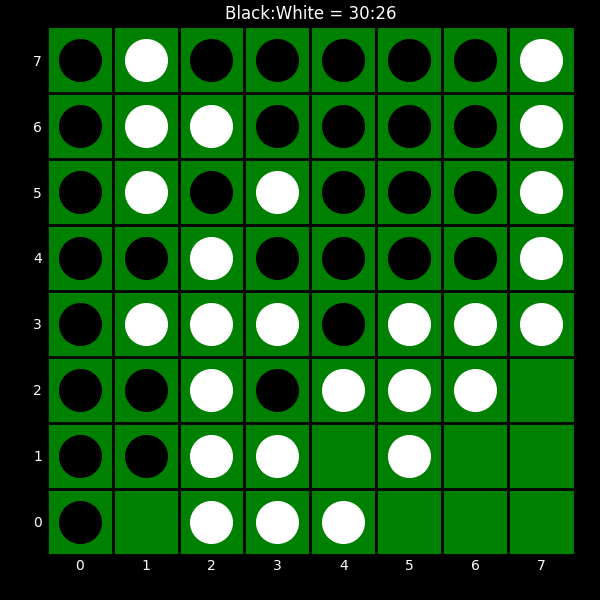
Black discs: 30
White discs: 26